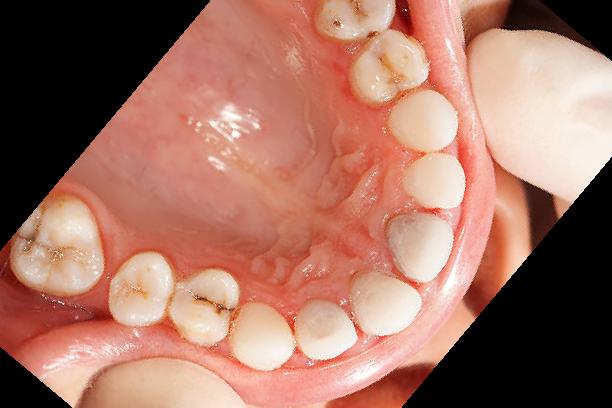
Condition: Gingivitis